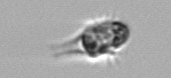
Label: Mesodinium